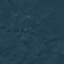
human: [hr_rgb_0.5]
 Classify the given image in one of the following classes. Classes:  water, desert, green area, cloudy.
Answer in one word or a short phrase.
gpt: green area